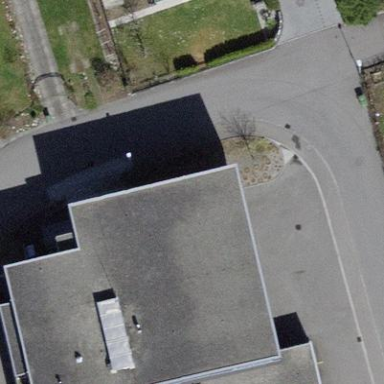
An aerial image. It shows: Building with flat roof.